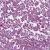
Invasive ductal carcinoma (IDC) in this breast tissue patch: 1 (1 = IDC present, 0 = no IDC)